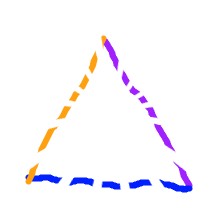
Shape: triangle